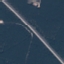
Label: Highway